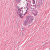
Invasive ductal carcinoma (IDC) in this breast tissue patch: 0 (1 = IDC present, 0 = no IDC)